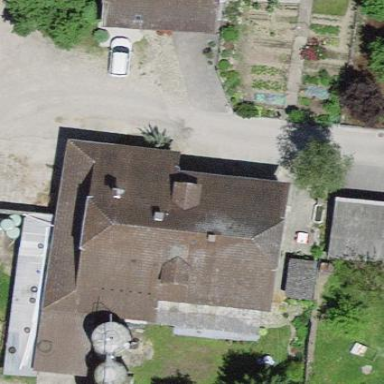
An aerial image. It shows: Farm building.